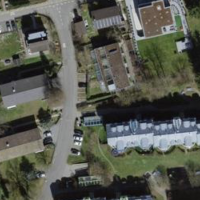
EUNIS habitat code: 54
Species observed at this site:
Prunella vulgaris